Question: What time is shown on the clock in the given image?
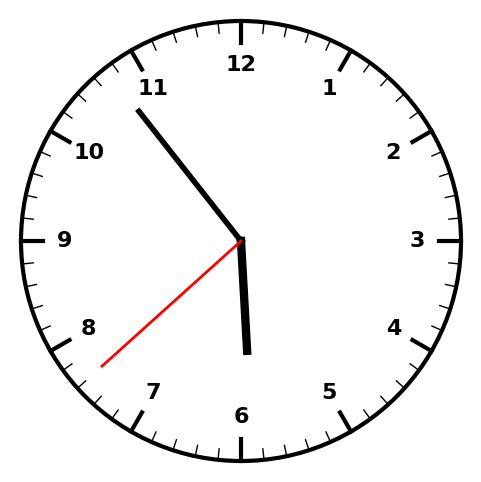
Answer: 05:53:38